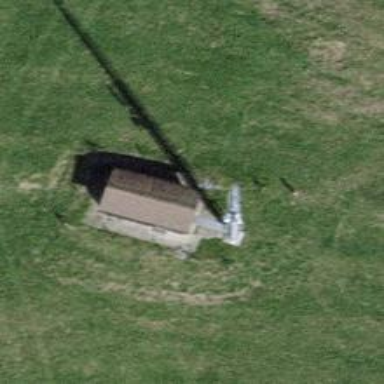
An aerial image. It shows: Antenna.